Group 1:
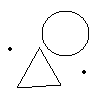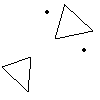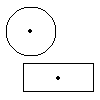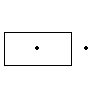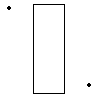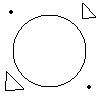
Group 2:
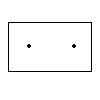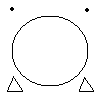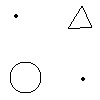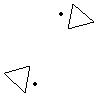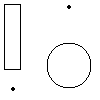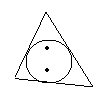
Rule separating the two groups: Segment drawn between two points intersects another line vs segment drawn between two points does not intersect any other lines
Concepts: dot, imagined_entity, imagined_line_or_curve, intersection, object_line_overlap, overlap, overlapping
Author: Peter Nesin